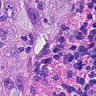
Metastatic tissue present: yes